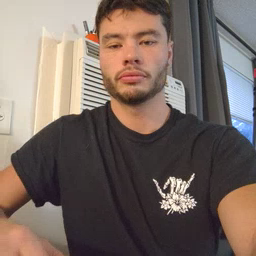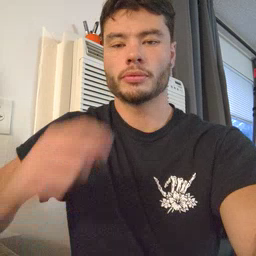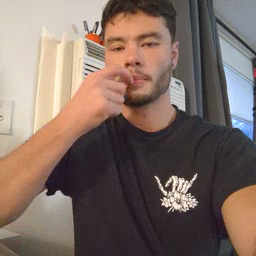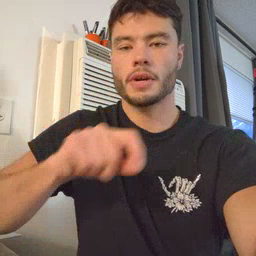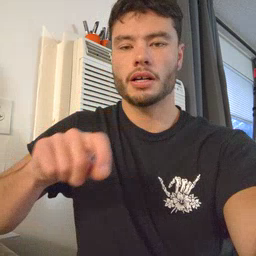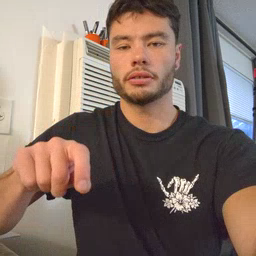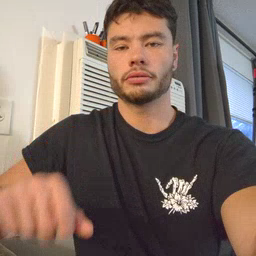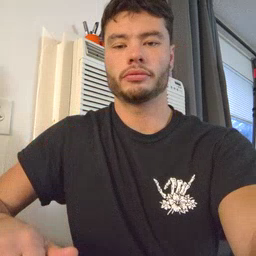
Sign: pen